Interaction volume radius: 10 \u00c5
Interaction volume height: 15 \u00c5
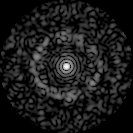
Disorder parameter: 0.8396